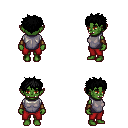
a pixel art fantasy rpg character, female body template, orc, green skin, steel chest armor, red pants, black bedhead hairstyle, cloth bracers, four views (front, back, left, right), 2x2 character sprite sheet, small pixel art, hard edges, no anti-aliasing